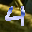
Label: 4